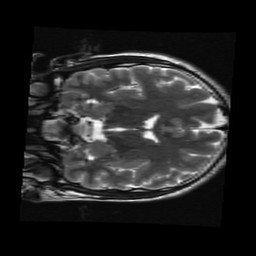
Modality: T2w
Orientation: coronal
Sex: male
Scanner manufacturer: ge
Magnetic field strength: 3 T
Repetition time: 5 s
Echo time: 0.101 s